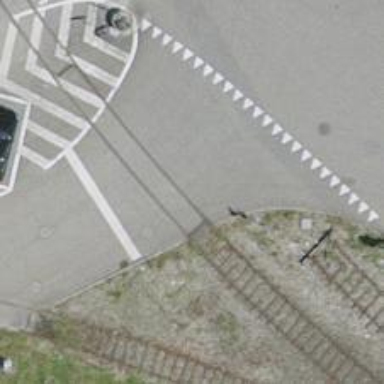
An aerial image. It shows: Level crossing along the railway.